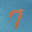
Label: 7